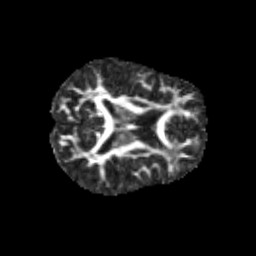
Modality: FA
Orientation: axial
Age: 11
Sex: male
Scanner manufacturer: siemens
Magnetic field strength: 3 T
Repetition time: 3.8 s
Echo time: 0.07 s